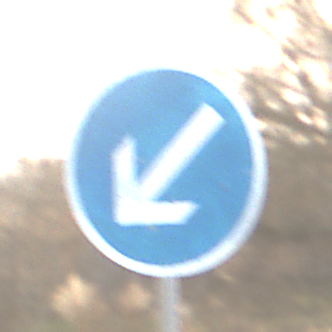
Verkehrszeichen: VorgeschriebeneVorbeifahrtLinks
Umgebung: Outdoor, Nature
Tageszeit: SunriseSunset
Wetter: PartlyCloudy
Licht: Natural
Jahreszeit: NotSpecified
Kontrast: MediumContrast